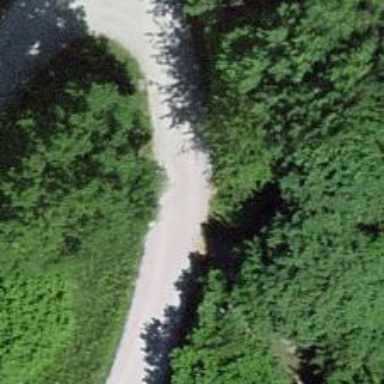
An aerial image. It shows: Unpaved footway.